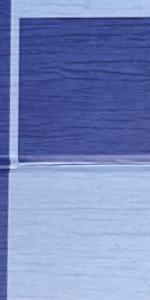
Label: Empty